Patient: sex F, age 54
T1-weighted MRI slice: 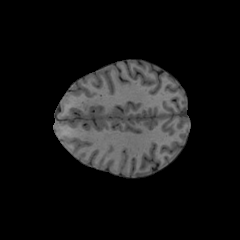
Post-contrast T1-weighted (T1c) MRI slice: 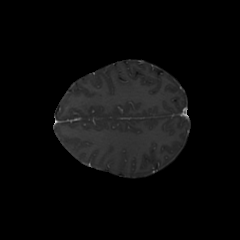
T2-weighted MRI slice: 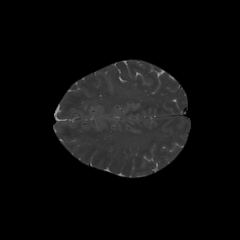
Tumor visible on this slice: no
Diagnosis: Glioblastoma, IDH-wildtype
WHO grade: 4